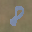
Label: 8